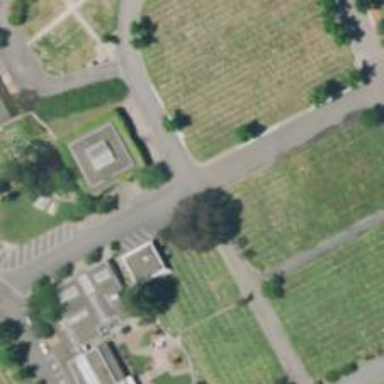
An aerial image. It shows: Service road leading to historic tomb.